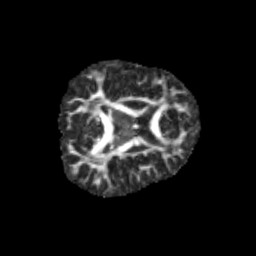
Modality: FA
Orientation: axial
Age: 10
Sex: male
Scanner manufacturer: siemens
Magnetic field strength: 3 T
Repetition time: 3.8 s
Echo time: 0.07 s